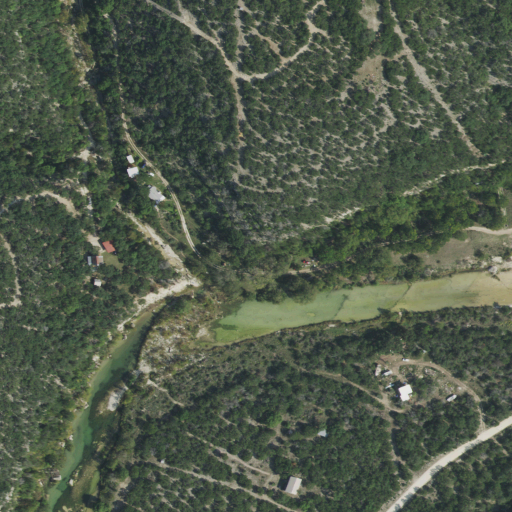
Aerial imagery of valley in Texas named Buckalue Hollow containing shrub, evergreen forest, deciduous forest, open water, and open development